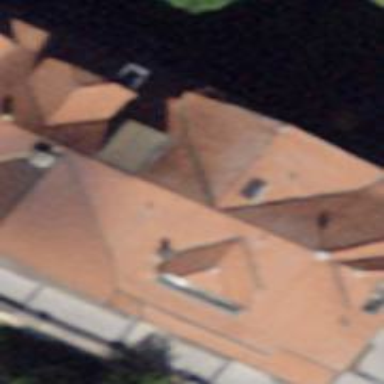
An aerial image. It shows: Hotel.